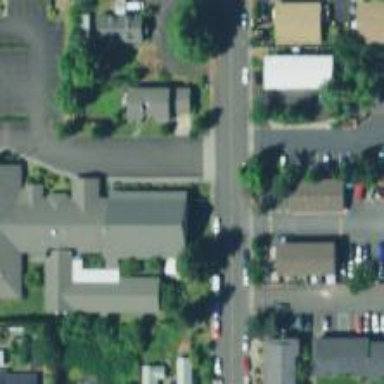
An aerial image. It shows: Living street.